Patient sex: F
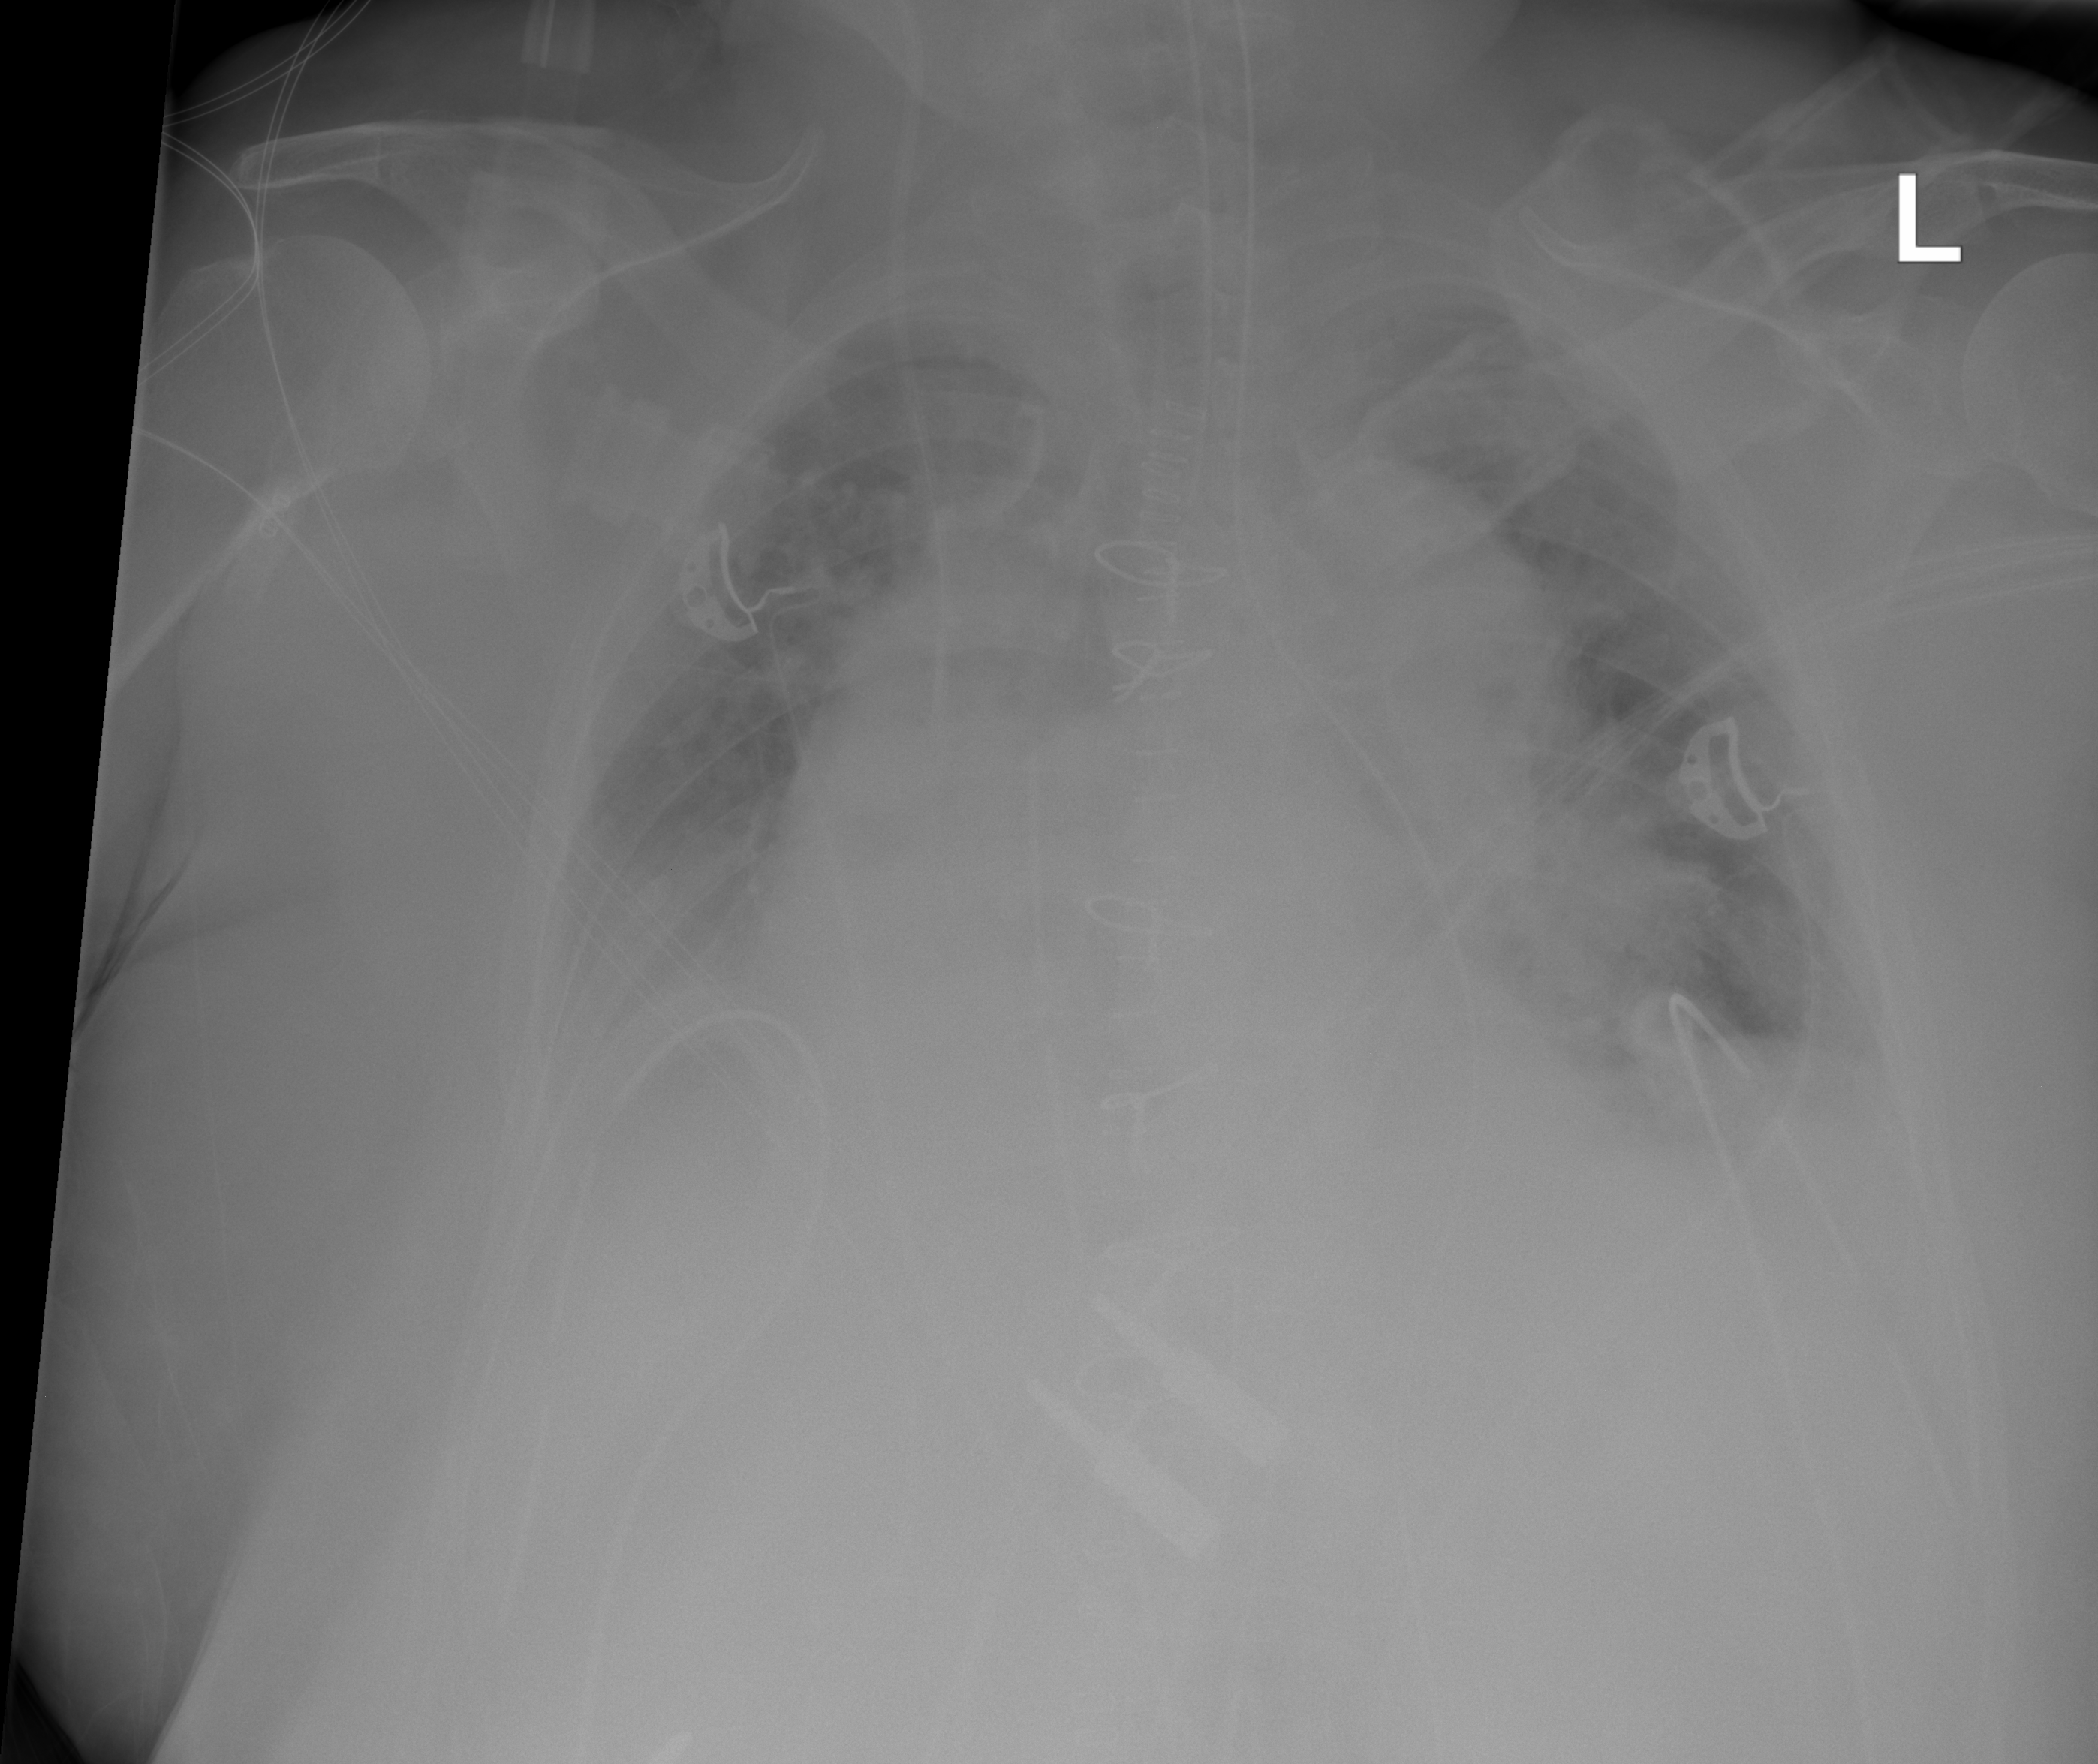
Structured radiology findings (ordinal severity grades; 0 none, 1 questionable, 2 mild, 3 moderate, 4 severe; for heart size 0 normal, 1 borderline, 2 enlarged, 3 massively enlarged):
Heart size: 2
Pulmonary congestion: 2
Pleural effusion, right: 3
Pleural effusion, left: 2
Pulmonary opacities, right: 0
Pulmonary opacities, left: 2
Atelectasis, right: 2
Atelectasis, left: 2